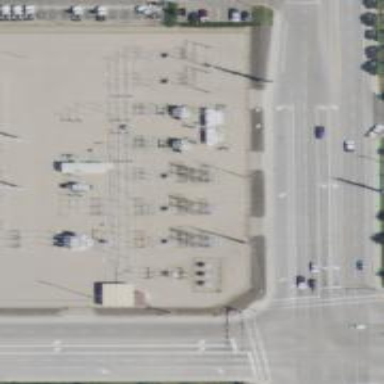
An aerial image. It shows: Power substation enclosed by fence.